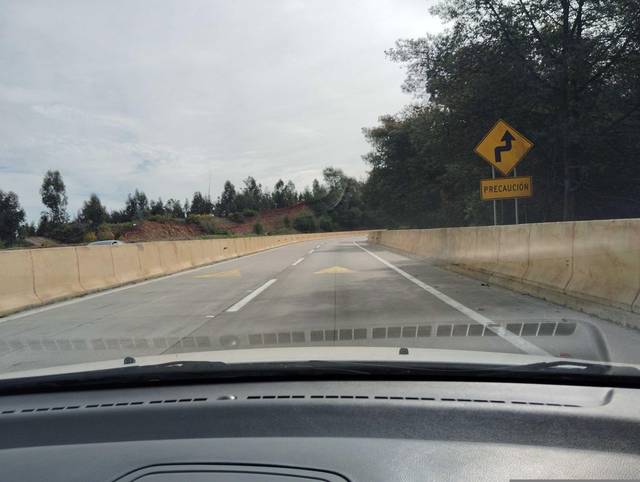
Region: Chile
Coordinates: -33.09, -71.614